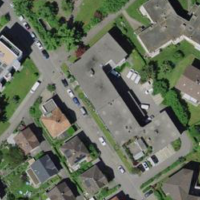
EUNIS habitat code: 54
Species observed at this site:
Corvus corone
Motacilla cinerea
Cyanistes caeruleus
Anas platyrhynchos
Troglodytes troglodytes
Pyrrhula pyrrhula
Streptopelia decaocto
Passer domesticus
Fringilla coelebs
Buteo buteo
Sylvia atricapilla
Columba palumbus
Turdus merula
Parus major
Erithacus rubecula
Milvus milvus
Pica pica
Phoenicurus ochruros
Phoenicurus phoenicurus
Columba livia